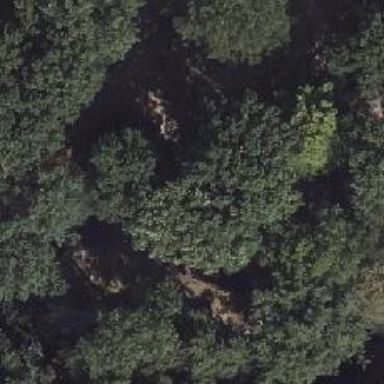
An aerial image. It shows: Deciduous broadleaved tree in park.